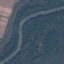
Label: River